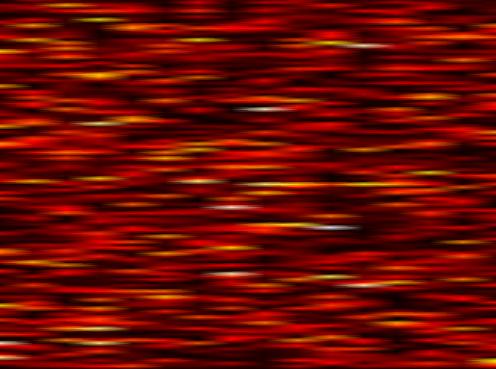
Label: FBMC